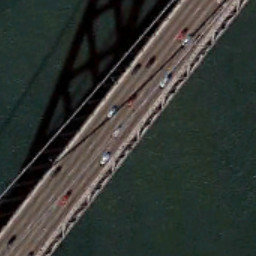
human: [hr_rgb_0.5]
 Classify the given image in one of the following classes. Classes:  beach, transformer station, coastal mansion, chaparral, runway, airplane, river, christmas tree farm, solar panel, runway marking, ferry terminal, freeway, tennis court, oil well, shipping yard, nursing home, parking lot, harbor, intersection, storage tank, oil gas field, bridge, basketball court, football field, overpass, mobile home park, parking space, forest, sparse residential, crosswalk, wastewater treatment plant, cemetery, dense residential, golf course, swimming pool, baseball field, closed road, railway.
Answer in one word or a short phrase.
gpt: bridge